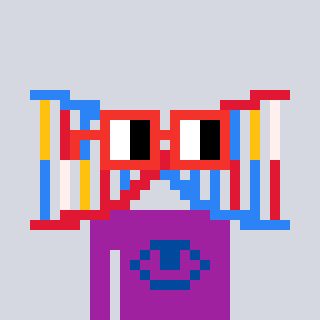
a pixel art character with square red glasses, a dna-shaped head and a magenta-colored body on a cool background